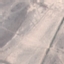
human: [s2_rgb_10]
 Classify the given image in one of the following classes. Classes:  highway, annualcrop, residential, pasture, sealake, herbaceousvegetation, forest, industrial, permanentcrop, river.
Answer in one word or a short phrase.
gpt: HerbaceousVegetation